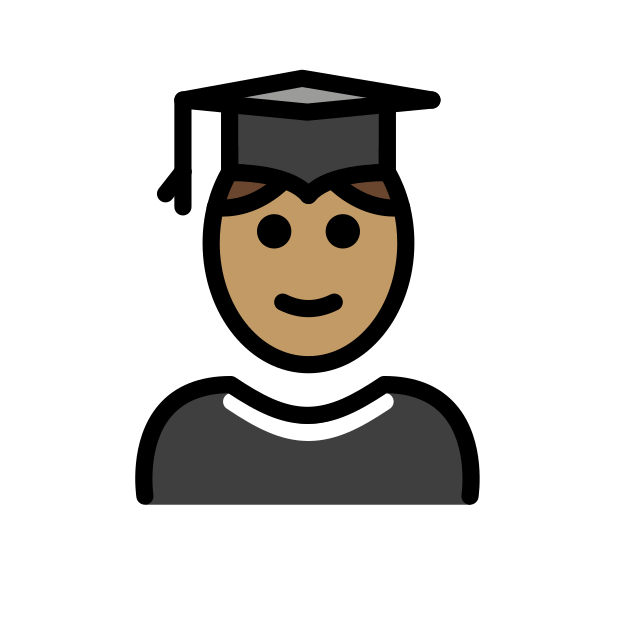
student: medium skin tone